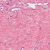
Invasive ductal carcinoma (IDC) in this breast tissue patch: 0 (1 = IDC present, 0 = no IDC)